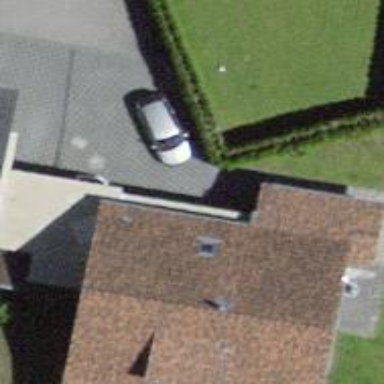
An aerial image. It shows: Residential building.